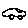
Label: car